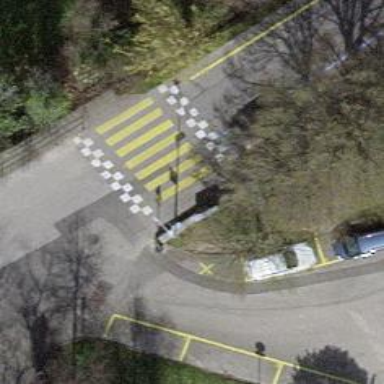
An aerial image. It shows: Marked crossing with zebra stripes on the road.